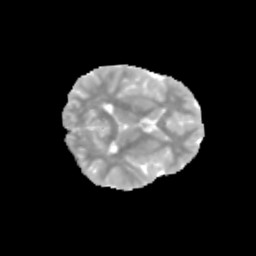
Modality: MD
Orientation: axial
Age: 11
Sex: male
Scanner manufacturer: siemens
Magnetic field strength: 3 T
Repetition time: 3.8 s
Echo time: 0.07 s